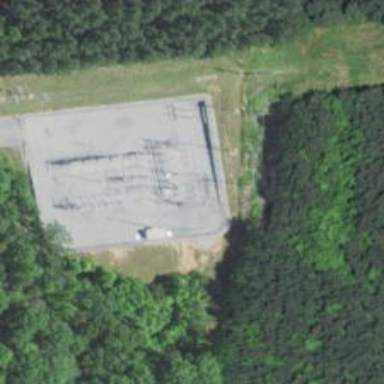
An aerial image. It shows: Distribution power substation secured by fence.